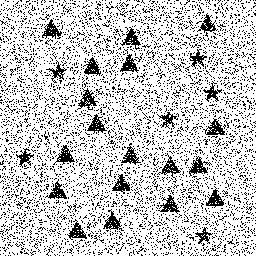
Squares: 0
Triangles: 18
Stars: 6
Total shapes: 24